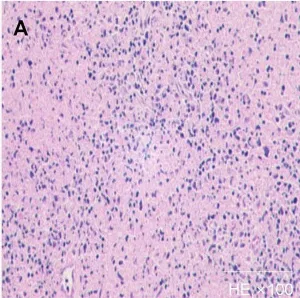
Histopathology of affected lymph node of case 1 (A,B): Patchy circumscribed areas with eosinophilic fibrinoid necrosis in the paracortex and cortex and absence of granulocytes in the areas of necrosis are shown. A variety of cells surround the necrotic area, and a large number of apoptotic cell fragments exist outside the cells.
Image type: pathology (h&e)